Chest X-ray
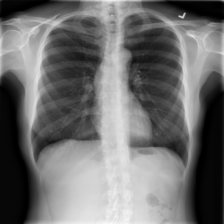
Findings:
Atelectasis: negative
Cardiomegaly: negative
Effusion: negative
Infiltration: negative
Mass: negative
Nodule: negative
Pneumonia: negative
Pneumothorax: negative
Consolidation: negative
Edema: negative
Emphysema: negative
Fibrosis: negative
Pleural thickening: negative
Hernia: negative